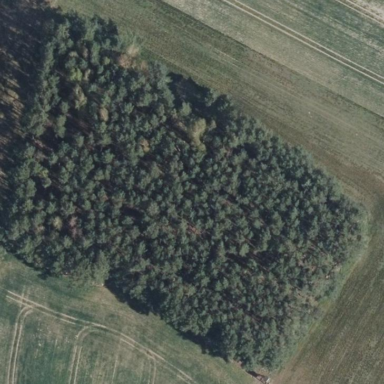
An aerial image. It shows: Woodland consisting of broadleaved trees.